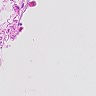
Metastatic tissue present: no